Interaction volume radius: 10 \u00c5
Interaction volume height: 25 \u00c5
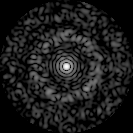
Disorder parameter: 0.8539